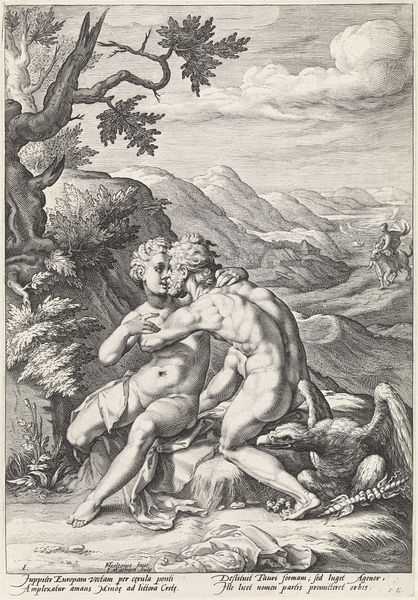
Titel: Jupiter en Europa
Künstler: Jacob Matham
Standort: Amsterdam
Institution: Rijksmuseum
Schlagwörter: adler, akt, baum, berg, blätter, gott, himmel, mann, meer, nackt, vogel, wolken, landschaft, frau, zeichnung, bart, stein, ast, natur, paar, renaissance, pferd, reiter, schrift, küssen, umarmung, berge, fels, gebirge, kuh, muskulös, antike, knabe, blitze, druck, radierung, stich, text, geier, griechenland, venus, jupiter, mars, europa, adonis, ganymed, adker, ganimed